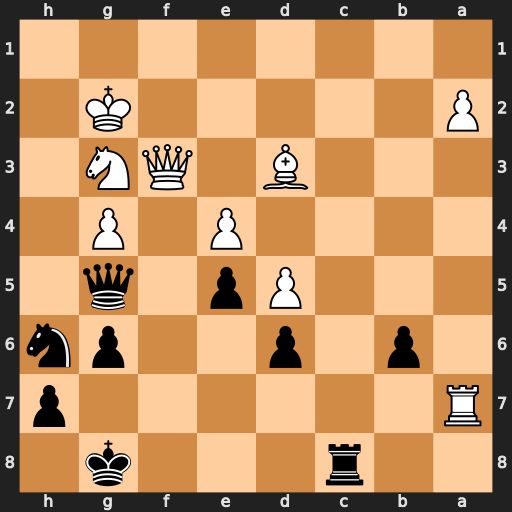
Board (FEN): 2r3k1/R6p/1p1p2pn/3Pp1q1/4P1P1/3B1QN1/P5K1/8
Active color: b
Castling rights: -
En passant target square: -
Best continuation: Rf8 Nf5 gxf5